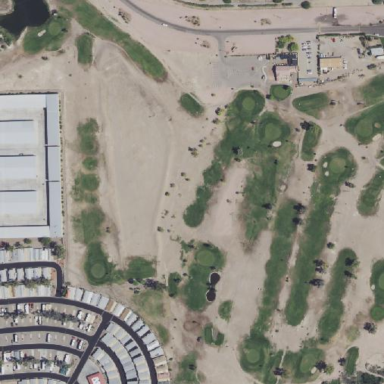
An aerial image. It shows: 18-hole golf course.